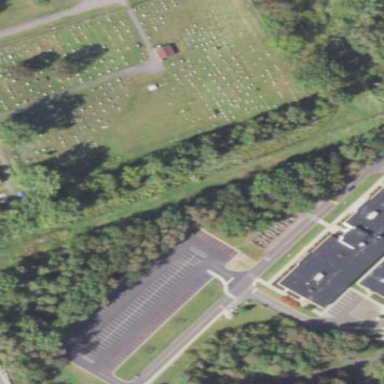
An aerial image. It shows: Cemetery.